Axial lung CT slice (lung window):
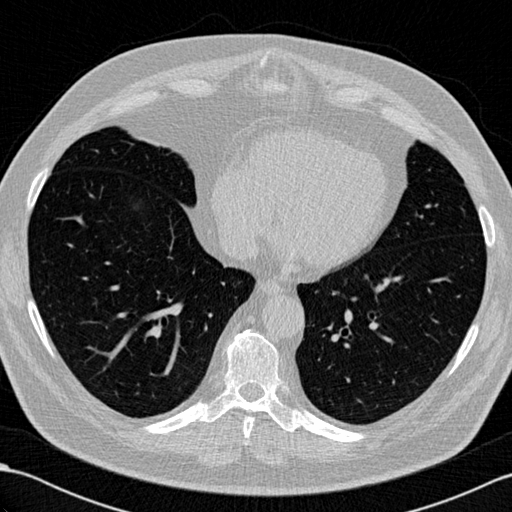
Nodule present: no